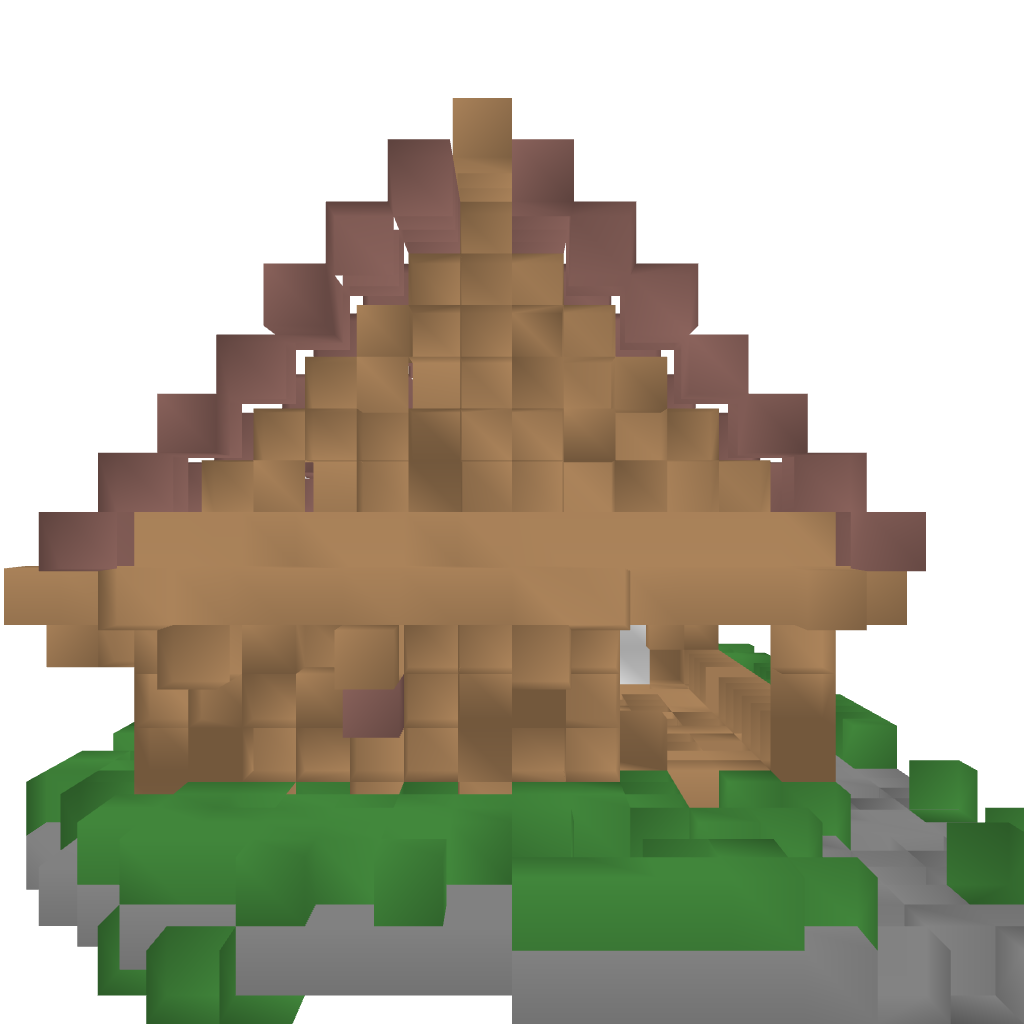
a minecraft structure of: rustic home good quality